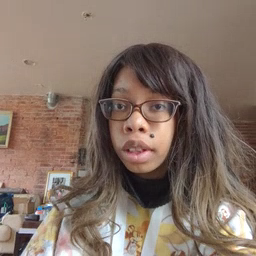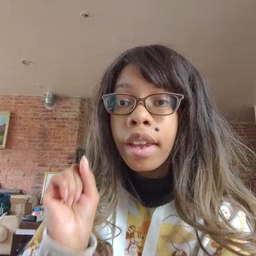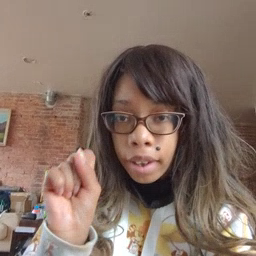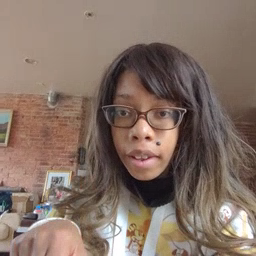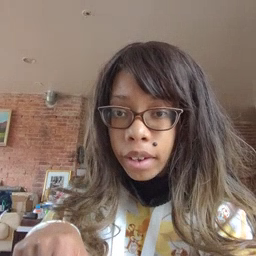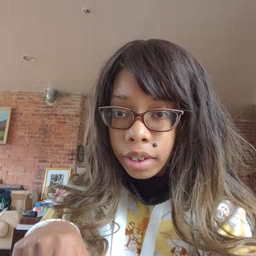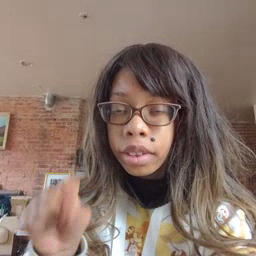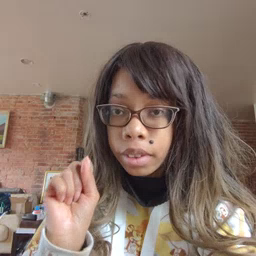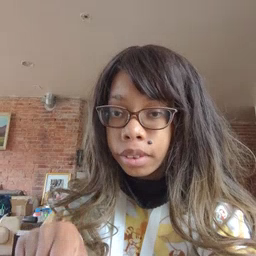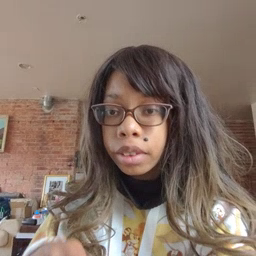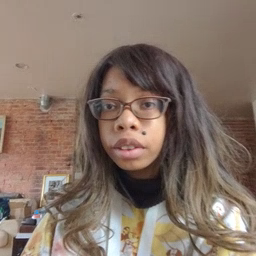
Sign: can